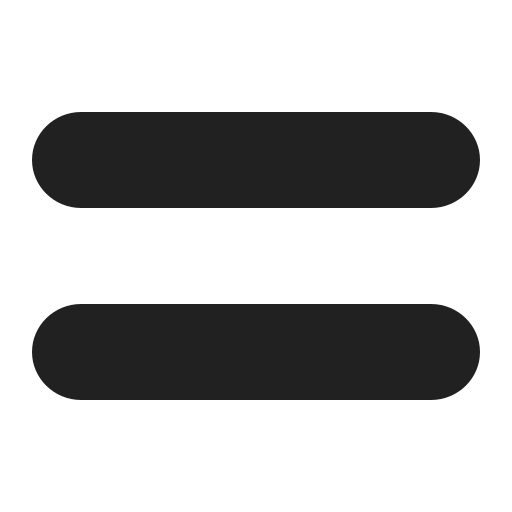
heavy equals sign high contrast